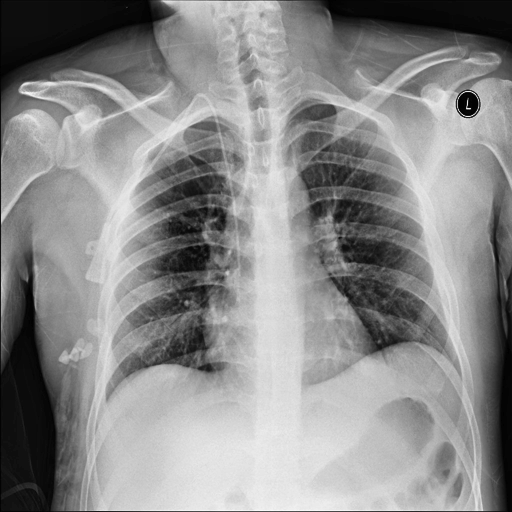
Finding: NORMAL